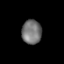
Tissue: prostate
Cell type: T cells
Senescence score: 0.245
Nuclear area (px): 463
Mean DAPI intensity: 117.46